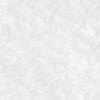
Label: no_change